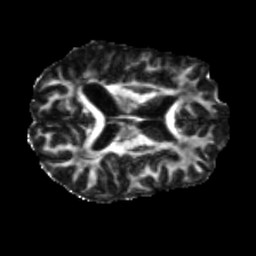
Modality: FA
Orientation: axial
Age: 42
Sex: male
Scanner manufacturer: siemens
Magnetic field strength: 3 T
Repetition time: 5.25 s
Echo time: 0.08 s